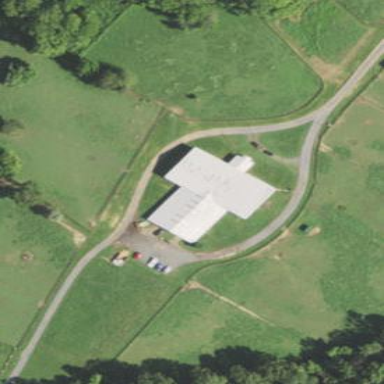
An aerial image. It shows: Rural barn.